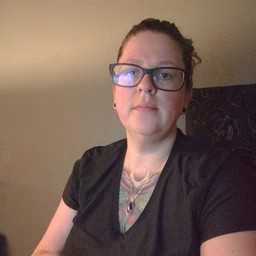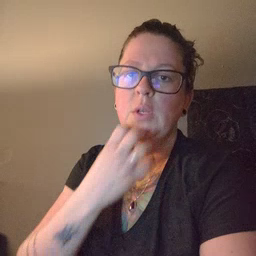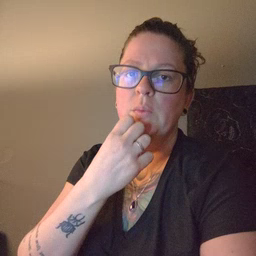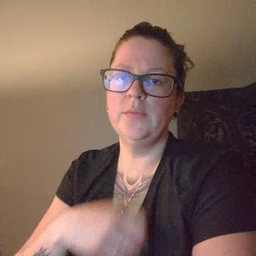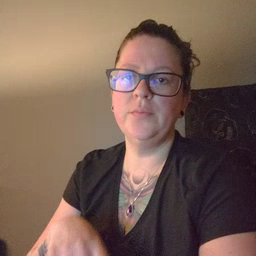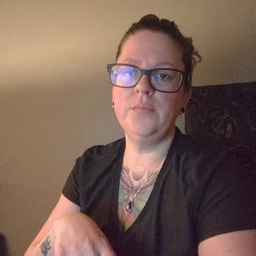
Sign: underwear